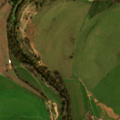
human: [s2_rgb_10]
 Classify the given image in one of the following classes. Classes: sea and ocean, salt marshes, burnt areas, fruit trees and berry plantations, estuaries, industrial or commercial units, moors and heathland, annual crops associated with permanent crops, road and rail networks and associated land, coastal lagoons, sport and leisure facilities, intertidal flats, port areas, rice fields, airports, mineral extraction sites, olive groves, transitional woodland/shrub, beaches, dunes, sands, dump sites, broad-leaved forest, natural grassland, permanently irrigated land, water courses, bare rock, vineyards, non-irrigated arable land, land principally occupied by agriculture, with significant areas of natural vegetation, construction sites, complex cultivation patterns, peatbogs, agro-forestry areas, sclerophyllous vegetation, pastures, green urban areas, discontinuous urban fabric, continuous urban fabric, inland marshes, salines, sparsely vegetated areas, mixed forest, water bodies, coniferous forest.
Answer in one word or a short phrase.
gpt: permanently irrigated land, broad-leaved forest, mixed forest